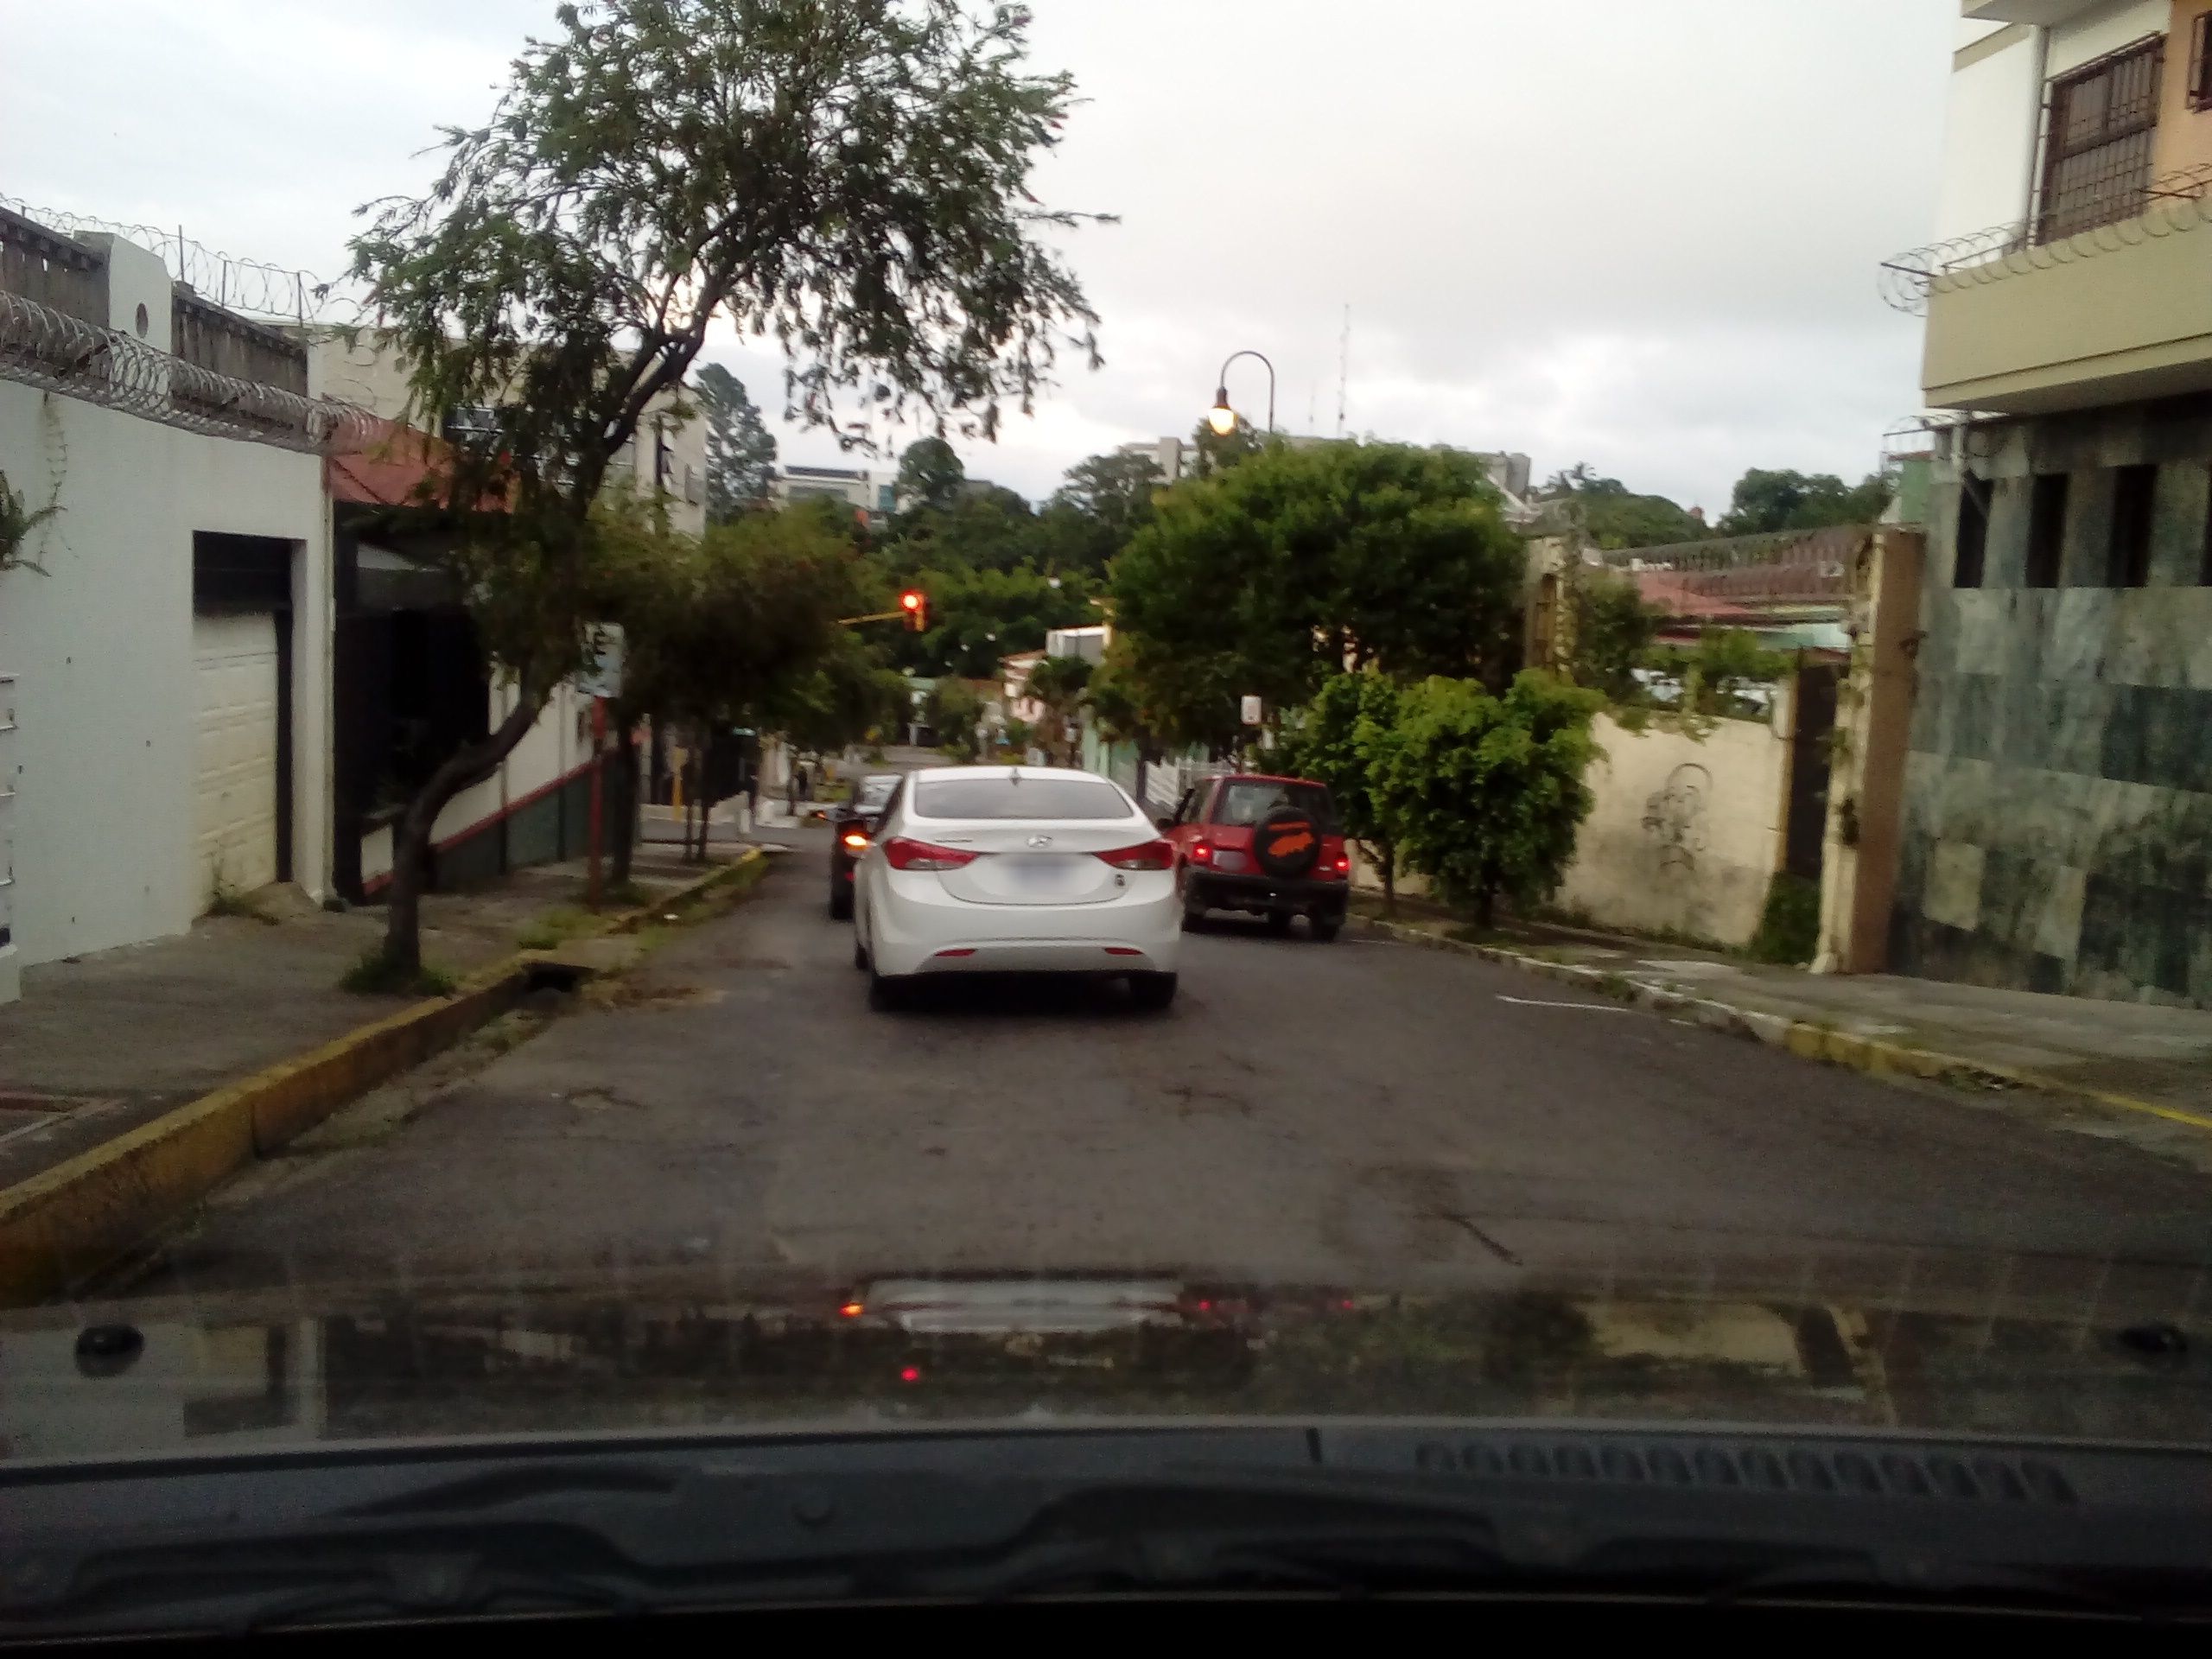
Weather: cloudy
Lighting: day
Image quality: good
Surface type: driving surface
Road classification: residential
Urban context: urban centre
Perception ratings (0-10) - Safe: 5.12, Lively: 6.06, Beautiful: 2.9, Boring: 1.31, Depressing: 3.67, Wealthy: 1.4